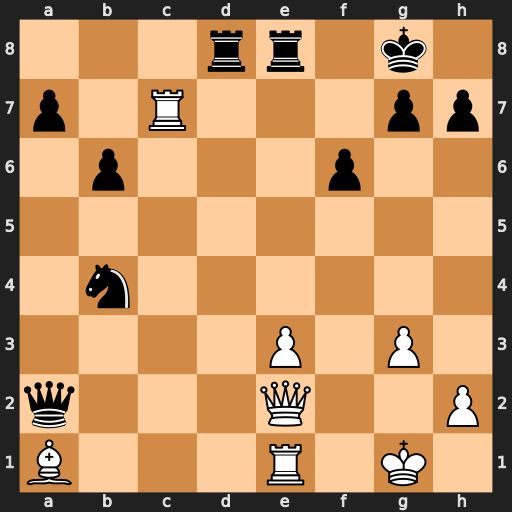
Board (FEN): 3rr1k1/p1R3pp/1p3p2/8/1n6/4P1P1/q3Q2P/B3R1K1
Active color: w
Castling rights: -
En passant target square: -
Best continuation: Qg4 Qf7 Rxf7